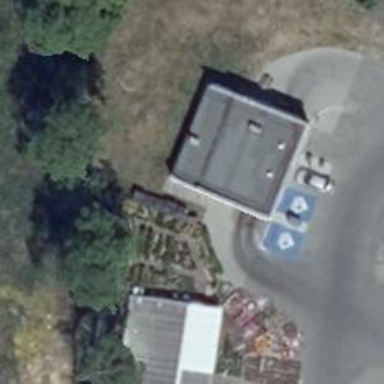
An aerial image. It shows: Car wash facility.